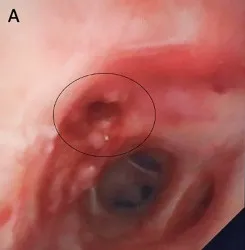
On bronchoscopy, the right main bronchus was partially obstructed by fibrotic stenosis (A).
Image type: endoscopy (airway_endoscopy)